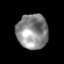
Tissue: prostate
Cell type: T cells
Senescence score: 0.2856
Nuclear area (px): 1062
Mean DAPI intensity: 138.334